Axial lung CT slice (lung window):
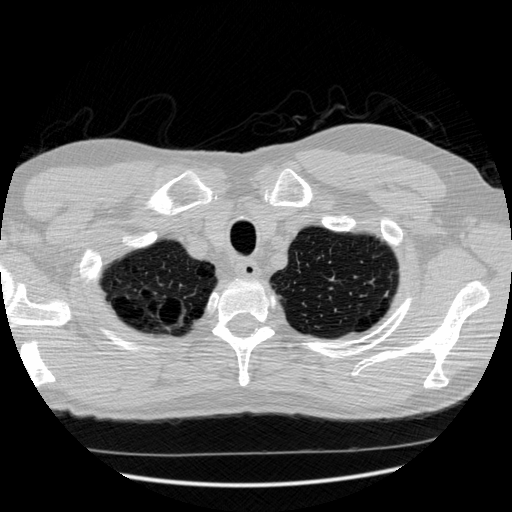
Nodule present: no